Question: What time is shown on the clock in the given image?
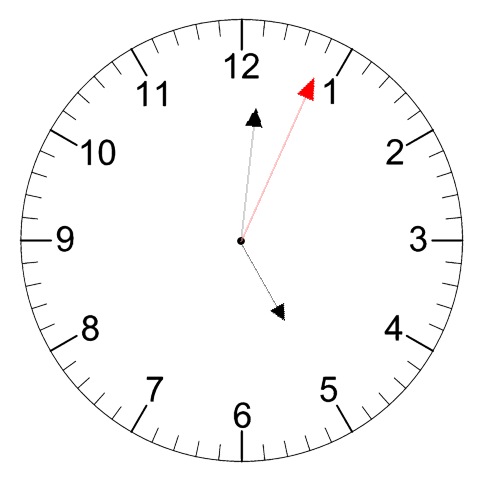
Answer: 05:01:04